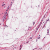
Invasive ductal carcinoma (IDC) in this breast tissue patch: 0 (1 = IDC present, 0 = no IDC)